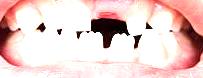
Condition: hypodontia